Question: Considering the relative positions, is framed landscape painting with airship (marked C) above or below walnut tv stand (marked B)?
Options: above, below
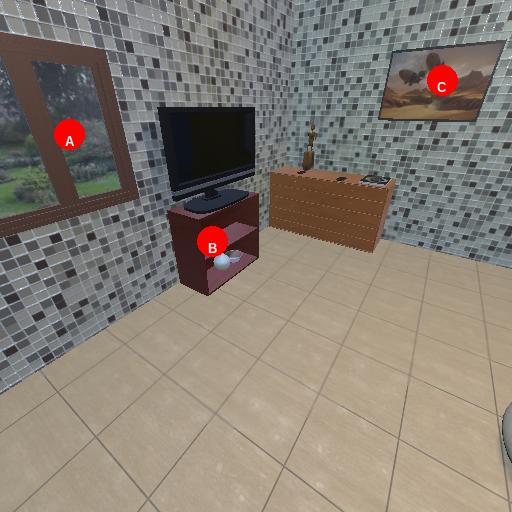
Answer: above